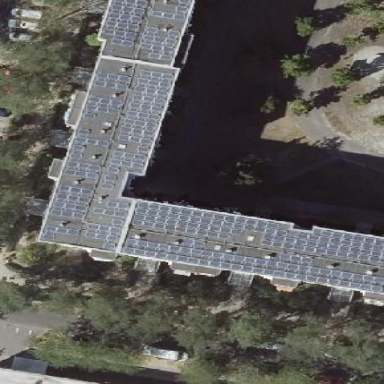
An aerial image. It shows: Apartment building with flat roof.